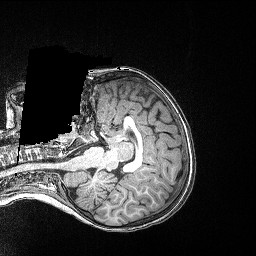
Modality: T1w
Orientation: axial